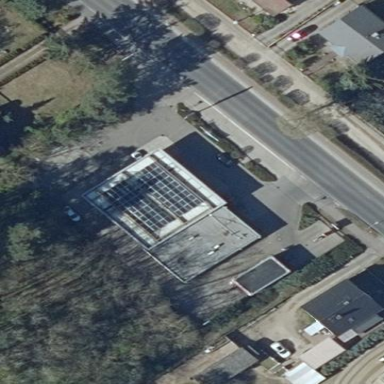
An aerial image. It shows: View of roof of building.